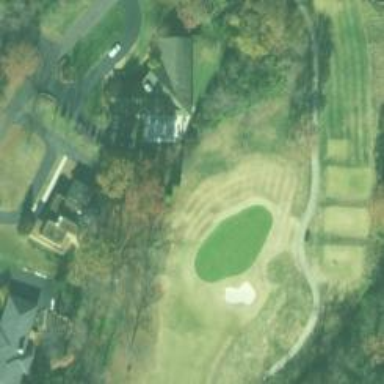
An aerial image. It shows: View of golf hole.